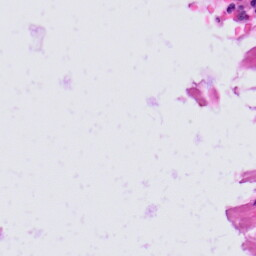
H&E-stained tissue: Prostate